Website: walmart
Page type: receipt
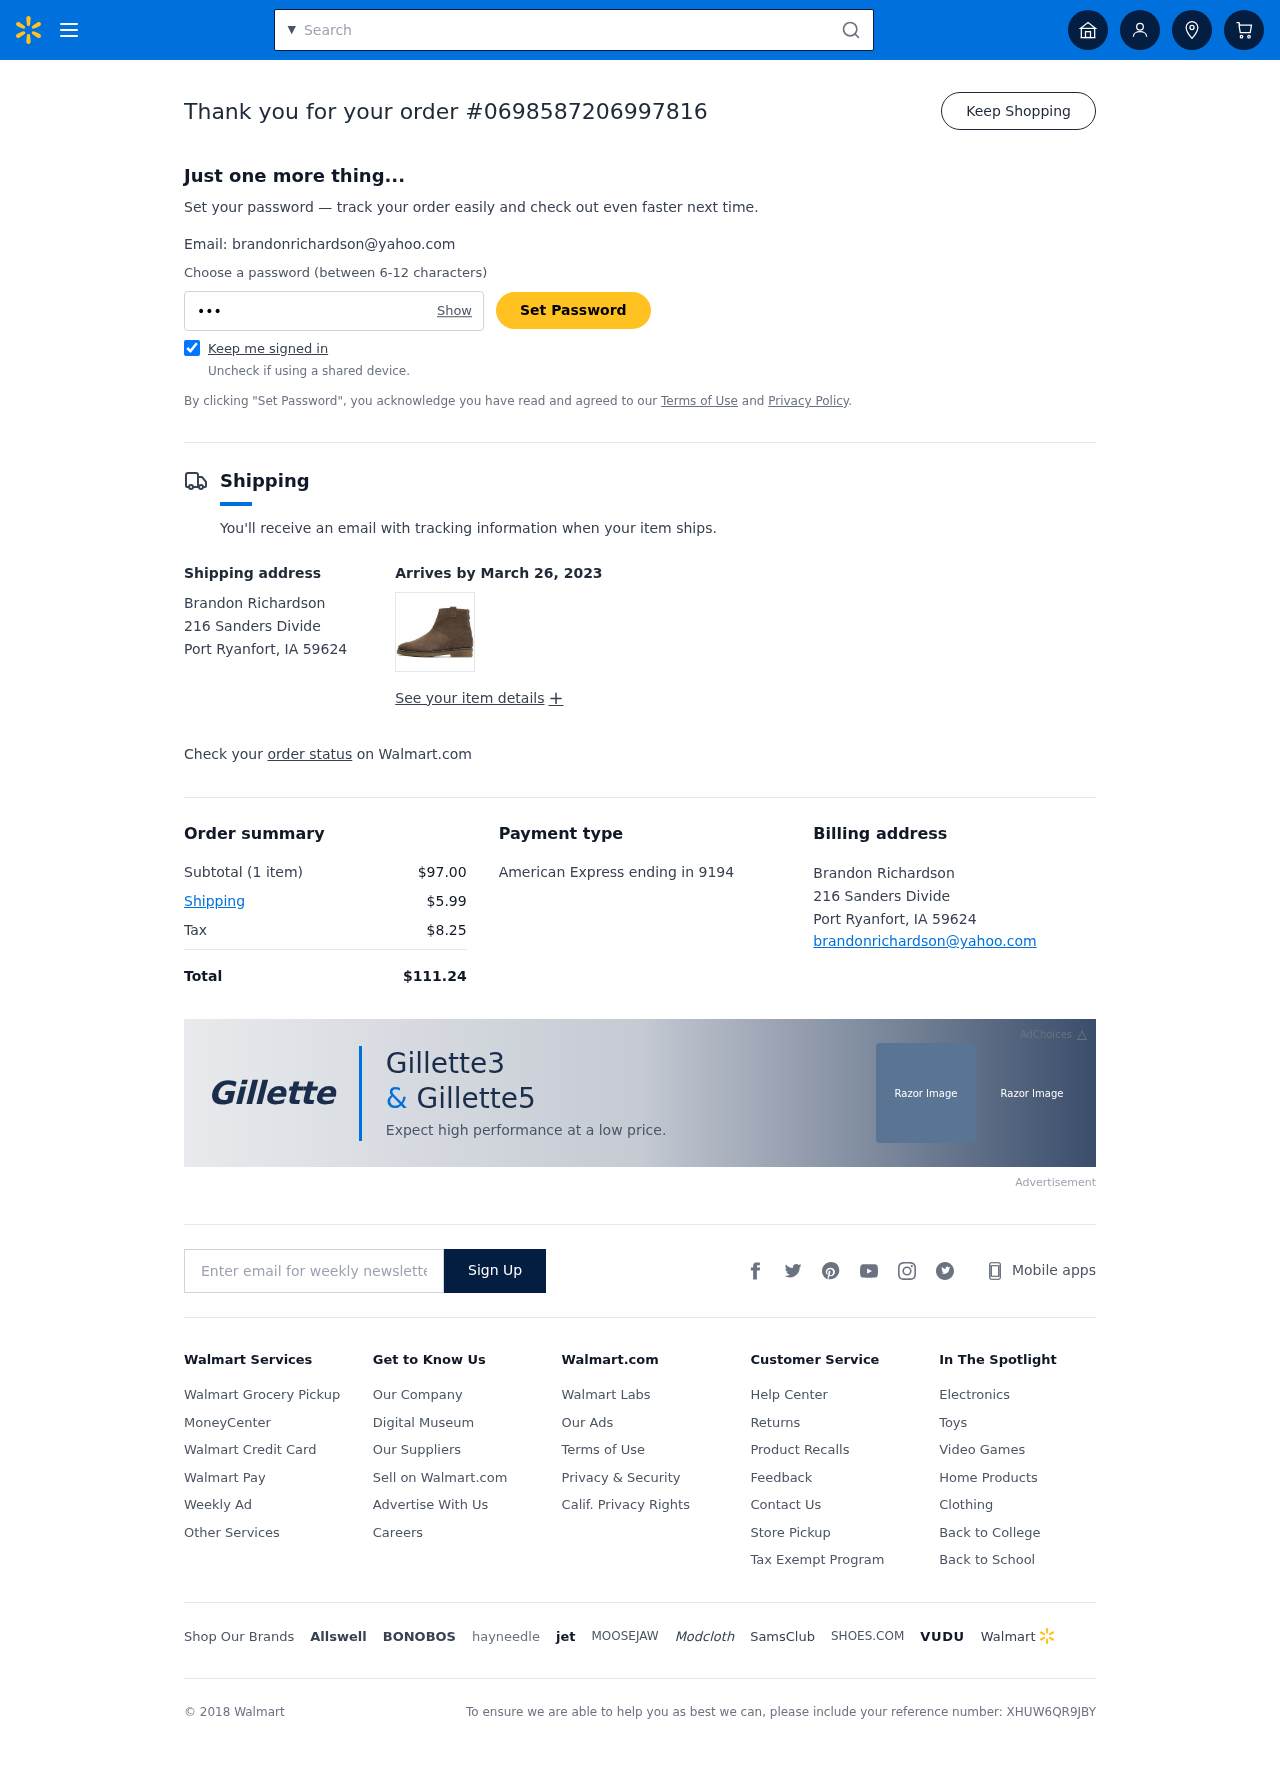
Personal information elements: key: PII_CARD_LAST4
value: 9194
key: PII_CARD_TYPE
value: American Express
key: PII_CITY_STATE_ZIP
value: Port Ryanfort, IA 59624
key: PII_EMAIL
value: brandonrichardson@yahoo.com
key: PII_FULLNAME
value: Brandon Richardson
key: PII_STREET
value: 216 Sanders Divide
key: PII_FULLNAME2
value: Brandon Richardson
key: PII_STREET2
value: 216 Sanders Divide
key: PII_CITY_STATE_ZIP2
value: Port Ryanfort, IA 59624
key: PII_EMAIL2
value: brandonrichardson@yahoo.com
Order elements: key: ORDER_ID
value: #0698587206997816
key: ORDER_DELIVERY_DATE
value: March 26, 2023
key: ORDER_NUM_ITEMS
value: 1 item
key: ORDER_SUBTOTAL
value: $97.00
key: ORDER_SHIPPING_COST
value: $5.99
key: ORDER_TAX
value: $8.25
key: ORDER_TOTAL
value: $111.24
Search elements: key: HEADER_SEARCH
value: Search